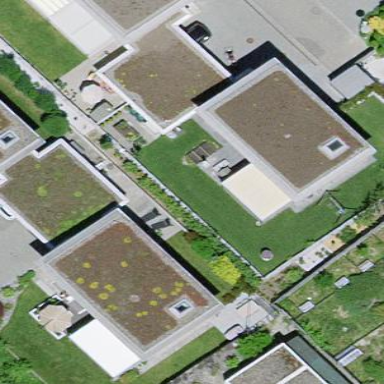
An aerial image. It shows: Building with flat roof.